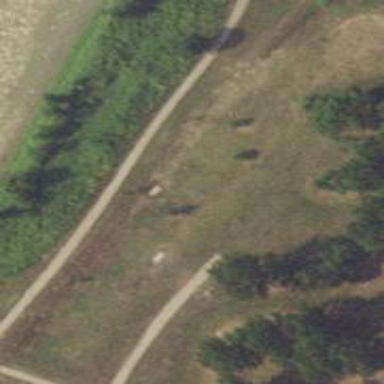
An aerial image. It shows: Disc golf tee.